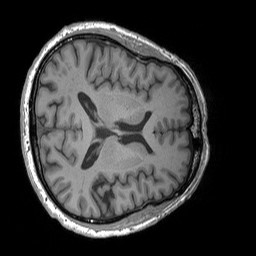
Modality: T1w
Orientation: axial
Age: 63
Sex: male
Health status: healthy
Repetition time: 1.9 s
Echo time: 0.00252 s